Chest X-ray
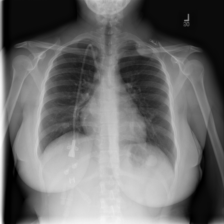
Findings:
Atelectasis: negative
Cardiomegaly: negative
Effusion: negative
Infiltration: negative
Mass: positive
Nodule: positive
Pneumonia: negative
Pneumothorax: negative
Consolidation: negative
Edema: negative
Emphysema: negative
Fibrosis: negative
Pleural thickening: negative
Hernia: negative